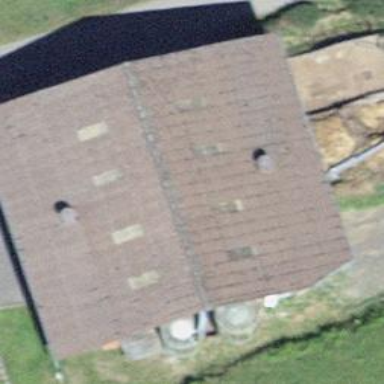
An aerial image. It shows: Rural barn.